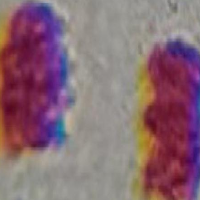
Label: telophase